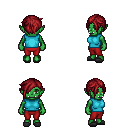
a pixel art fantasy rpg character, female body template, orc, green skin, teal sleeveless shirt, red pants, brunette pixie cut hairstyle, gray slippers, four views (front, back, left, right), 2x2 character sprite sheet, small pixel art, hard edges, no anti-aliasing